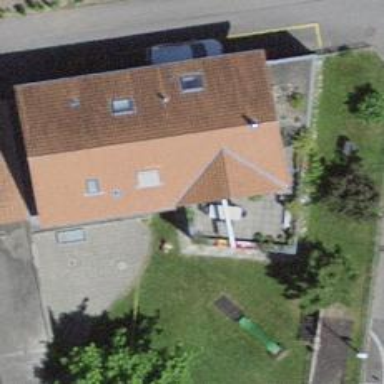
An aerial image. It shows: Kindergarten building.